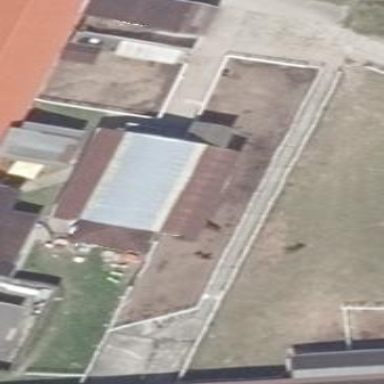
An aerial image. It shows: Farm auxiliary building.